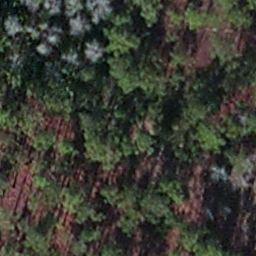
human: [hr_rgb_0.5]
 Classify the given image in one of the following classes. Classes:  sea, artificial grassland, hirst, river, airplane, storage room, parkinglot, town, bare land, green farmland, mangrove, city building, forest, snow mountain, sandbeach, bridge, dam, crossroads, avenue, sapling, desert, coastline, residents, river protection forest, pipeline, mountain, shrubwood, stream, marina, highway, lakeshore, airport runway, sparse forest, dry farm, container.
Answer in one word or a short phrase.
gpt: sapling